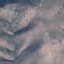
Land use / land cover: HerbaceousVegetation